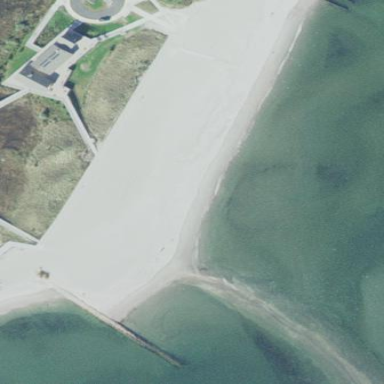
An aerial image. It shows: Sandy beach.